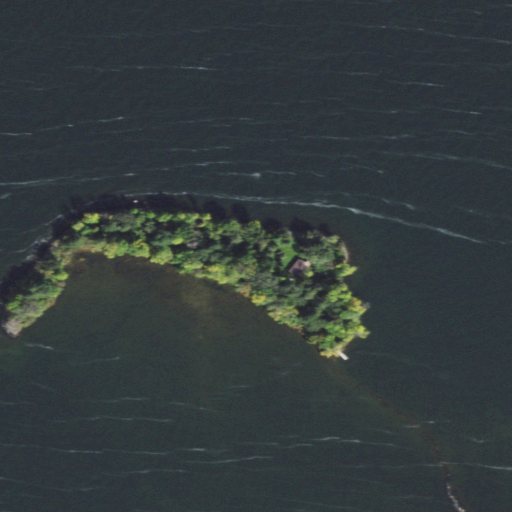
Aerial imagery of island in Minnesota named Upper Twin Island containing open water, evergreen forest, and open development